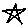
Label: star